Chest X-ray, PA view. Patient: 41 years old, sex M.
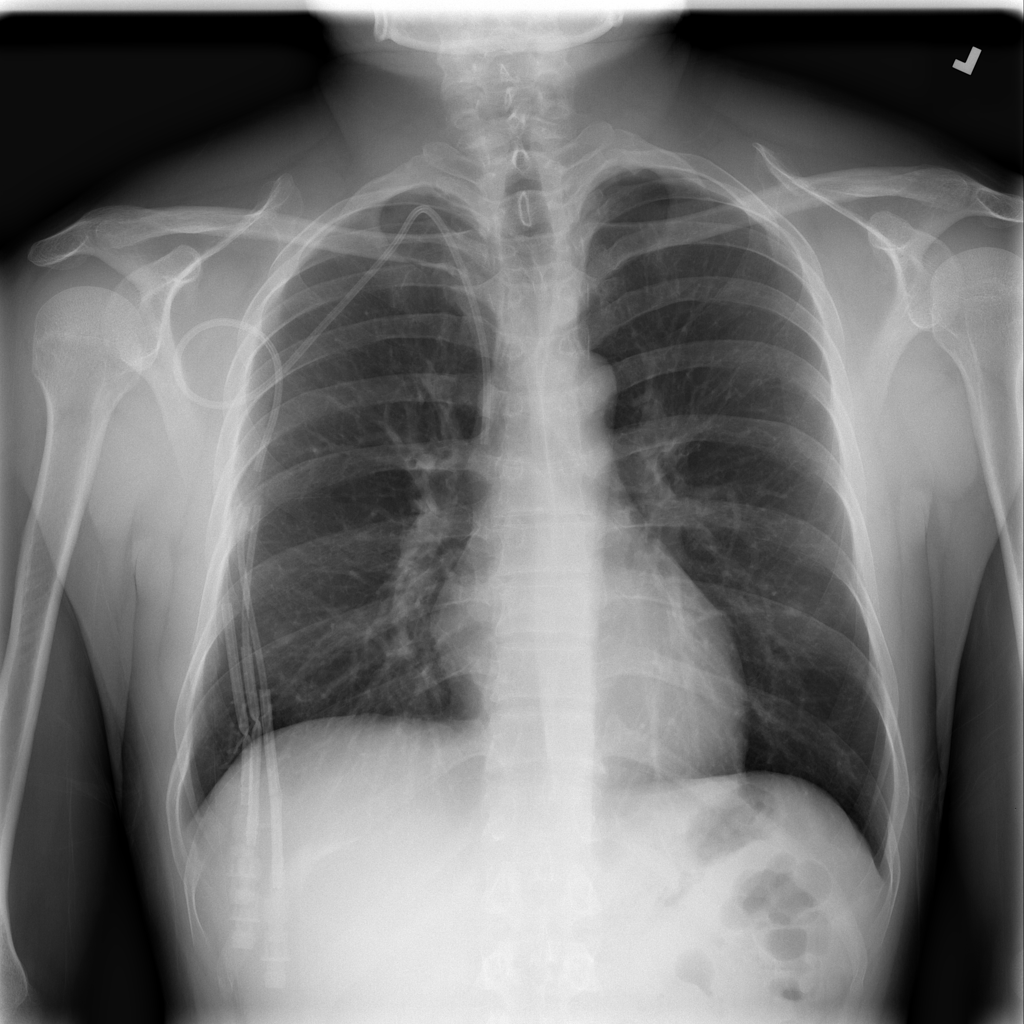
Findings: No Finding